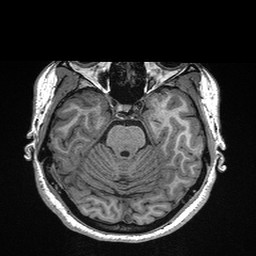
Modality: T1w
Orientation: coronal
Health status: healthy
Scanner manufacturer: siemens
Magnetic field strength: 3 T
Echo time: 0.00298 s